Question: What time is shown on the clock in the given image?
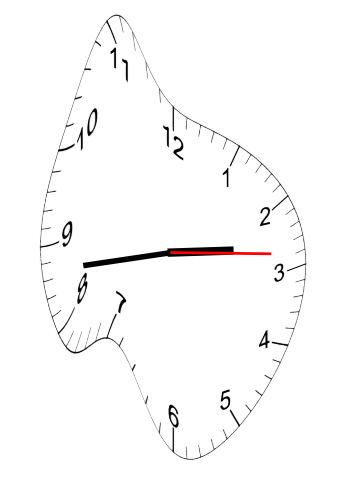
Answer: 02:43:14